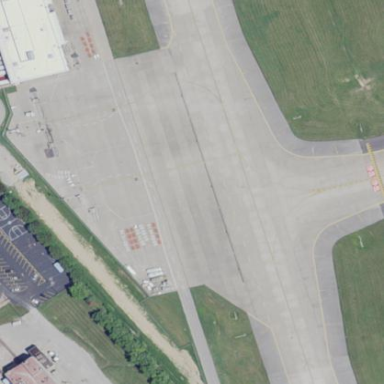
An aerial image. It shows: Apron at the airport.